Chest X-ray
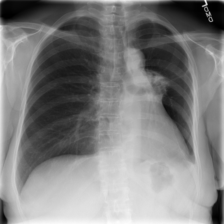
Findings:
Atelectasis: negative
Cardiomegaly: negative
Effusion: negative
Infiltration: negative
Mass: negative
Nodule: negative
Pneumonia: negative
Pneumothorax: negative
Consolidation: negative
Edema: negative
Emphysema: negative
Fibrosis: negative
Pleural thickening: negative
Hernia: negative